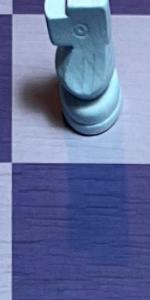
Label: Empty